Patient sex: M
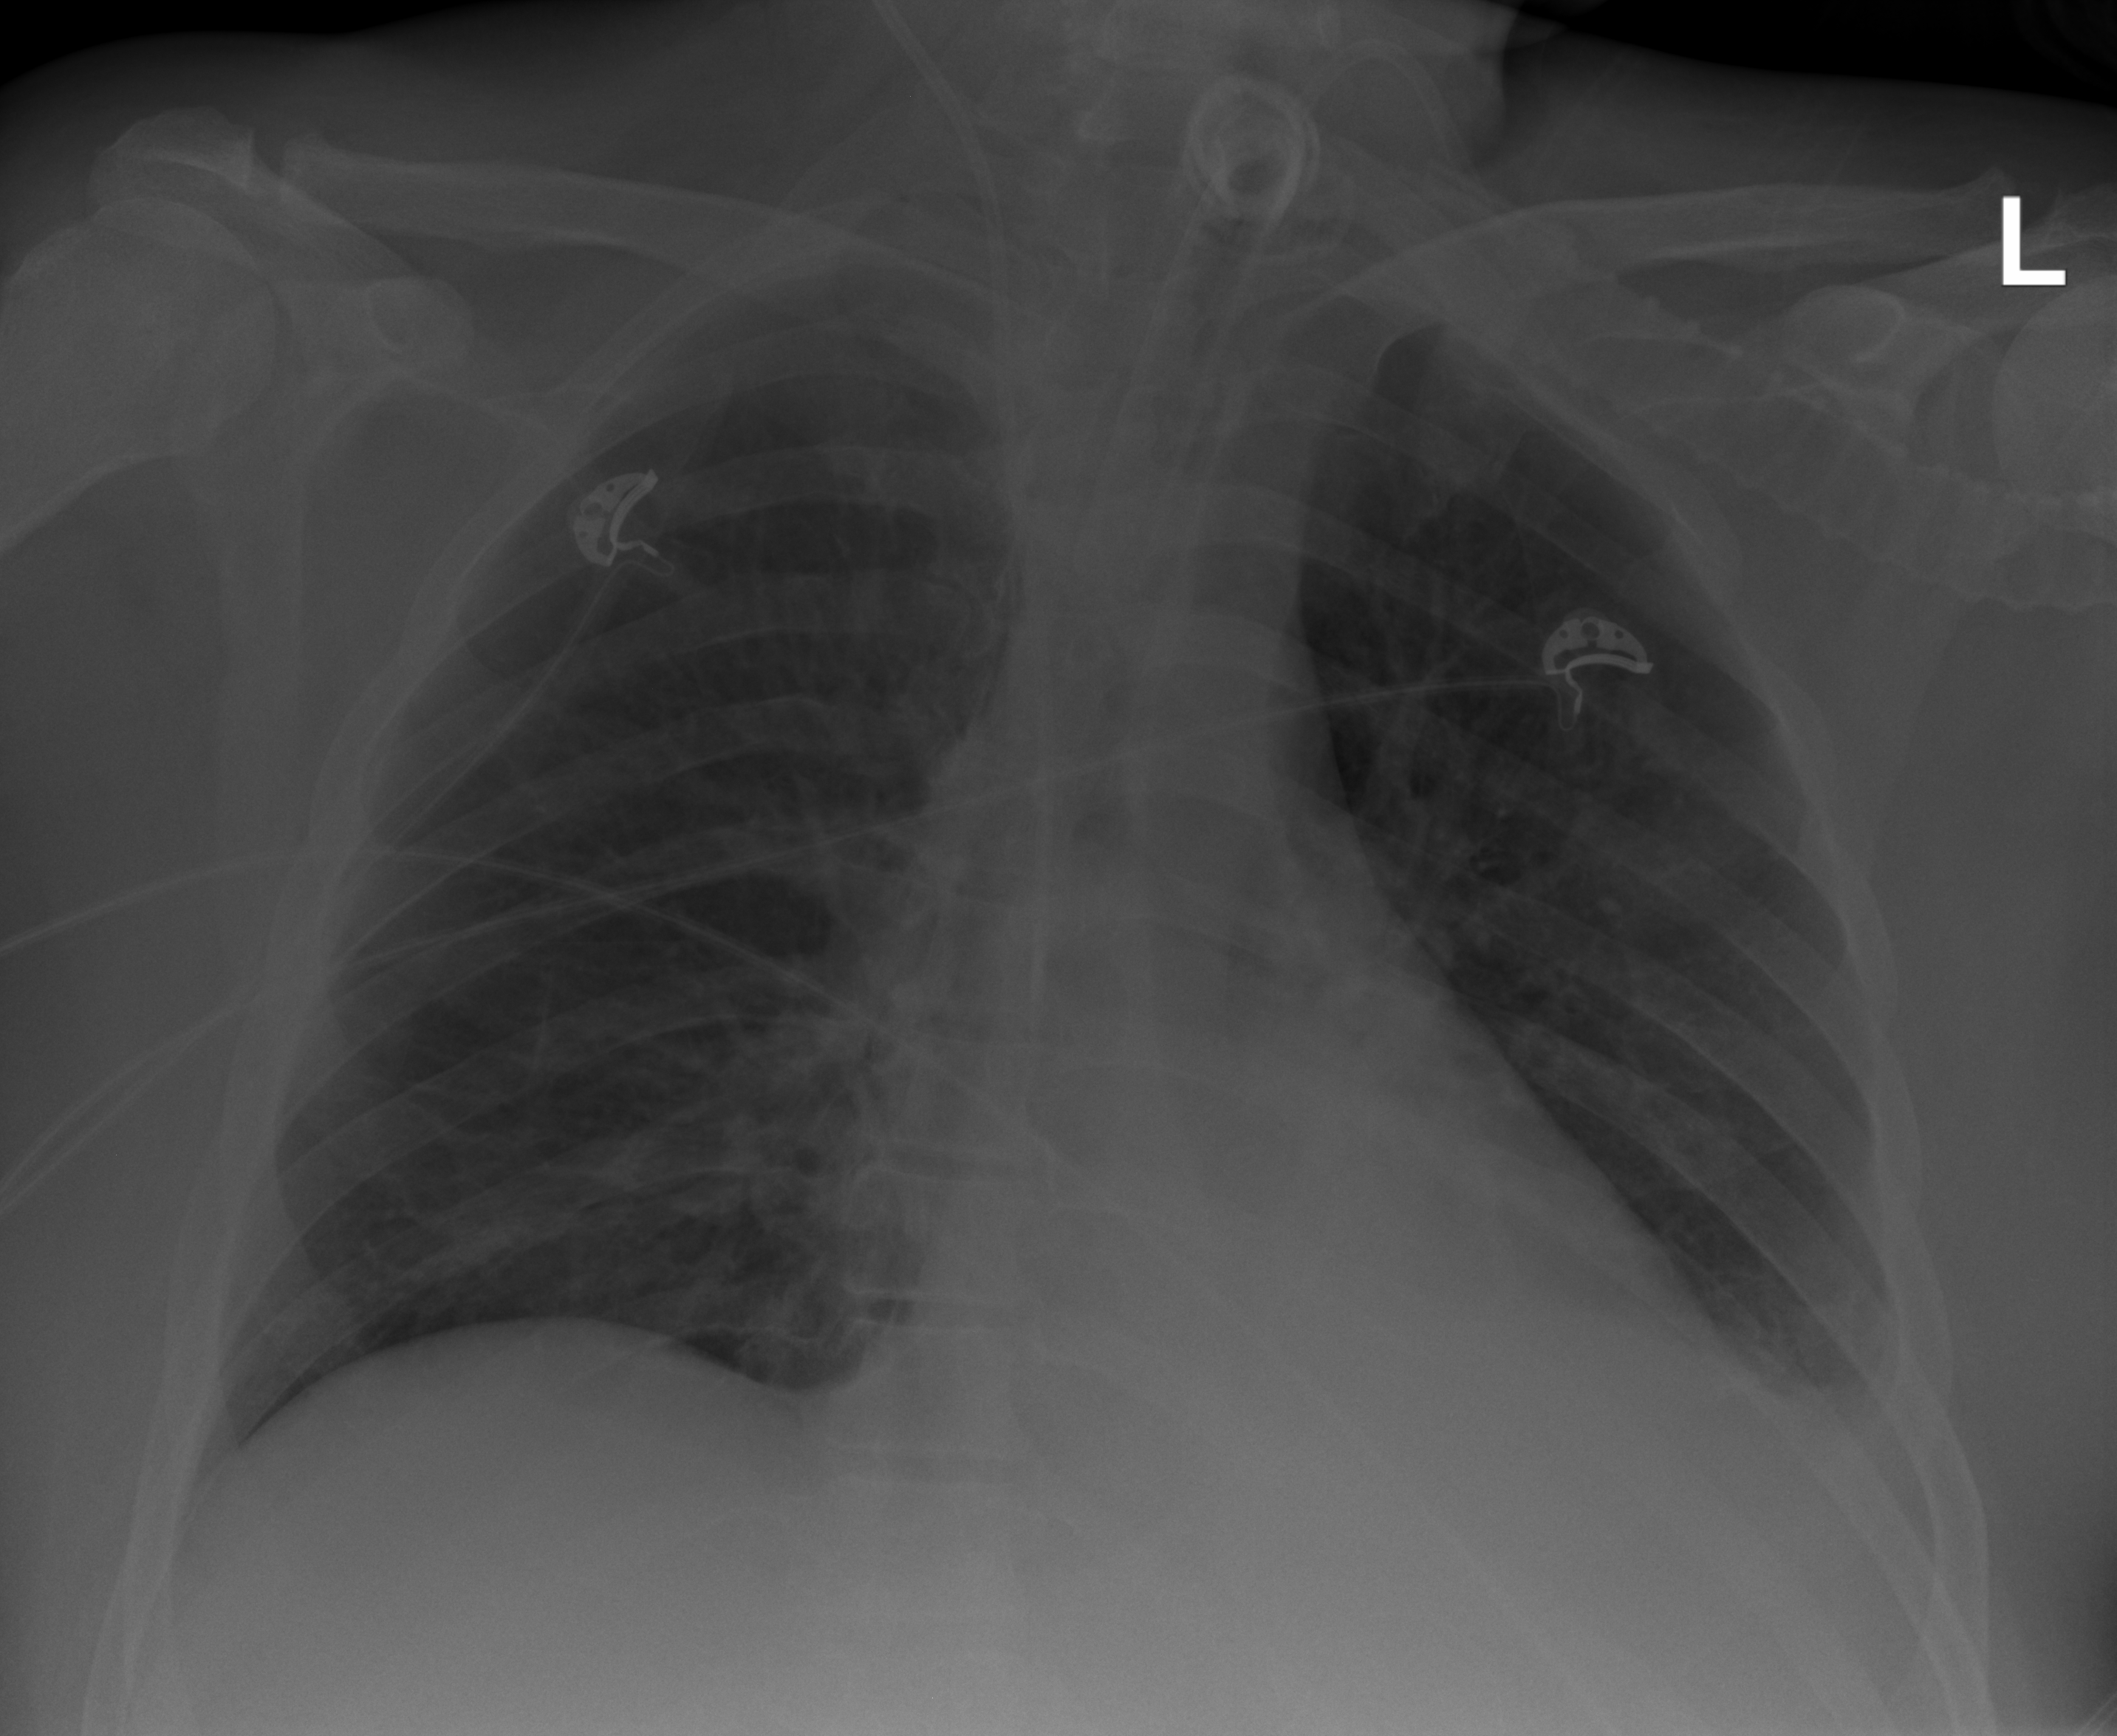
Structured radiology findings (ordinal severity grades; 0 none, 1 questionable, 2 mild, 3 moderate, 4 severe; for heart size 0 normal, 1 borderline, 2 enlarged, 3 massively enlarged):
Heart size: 2
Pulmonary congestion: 0
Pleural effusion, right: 0
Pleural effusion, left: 2
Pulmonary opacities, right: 0
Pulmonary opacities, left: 0
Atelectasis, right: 2
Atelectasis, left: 2